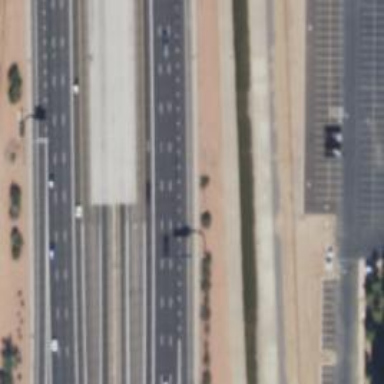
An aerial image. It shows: Asphalt motorway.